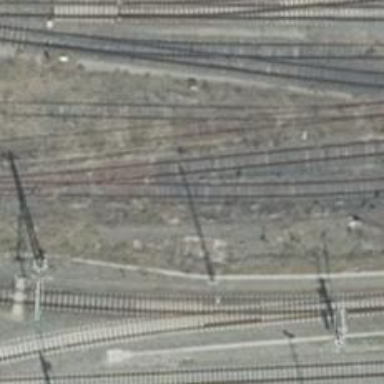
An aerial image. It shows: Abandoned railway yard.